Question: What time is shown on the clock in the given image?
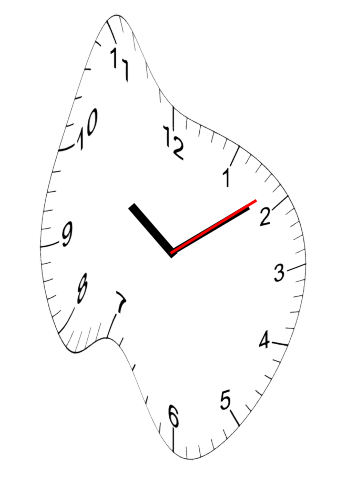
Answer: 10:09:09